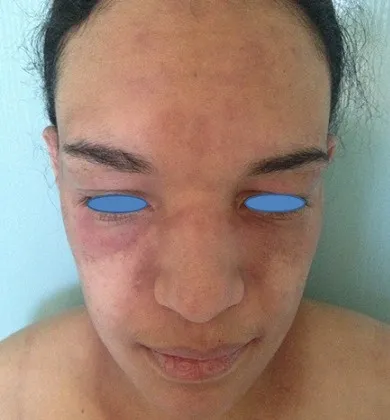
DM showing pink liliaceperiocularerythro edema of the face.
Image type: medical_photograph (oral_photograph)